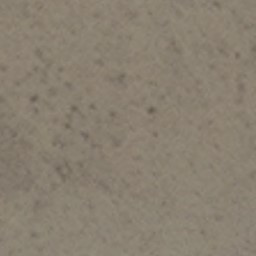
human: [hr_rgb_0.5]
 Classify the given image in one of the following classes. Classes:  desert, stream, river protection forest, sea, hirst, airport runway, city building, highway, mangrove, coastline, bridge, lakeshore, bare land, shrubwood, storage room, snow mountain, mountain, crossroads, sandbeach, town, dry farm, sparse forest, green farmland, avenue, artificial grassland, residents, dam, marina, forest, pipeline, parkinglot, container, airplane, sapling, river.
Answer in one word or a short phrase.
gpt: bare land